九年级 · 画法几何学
如图, 在边长为 4 的正方形 $A B C D$ 中, 点 $E$ 是 $C D$ 边上的一点, 点 $F$ 是点 $D$ 关于直线 $A E$ 对称的点, 连接 $A F 、 B F$, 若 $\tan \angle A B F=2$, 则 $D E$ 的长是 $(\quad)$
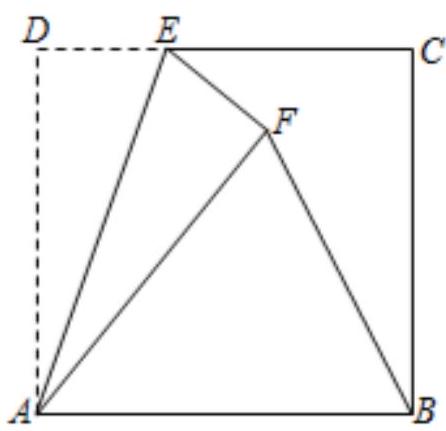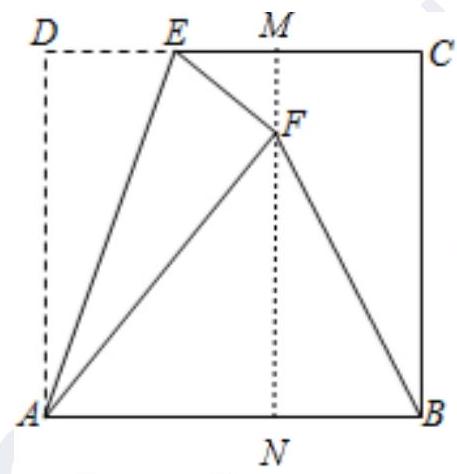
A. 1

B. $\frac{6}{5}$

C. $\frac{4}{3}$

D. $\frac{5}{3}$
答案: C
解析: 解: 过点 $F$ 作 $F N \perp A B$ 于点 $N$, 并延长 $N F$ 交 $C D$ 于点 $M$,

$\because A B / / C D$,

$\therefore M N \perp C D$,

$\therefore \angle F M E=90^{\circ}$,

$\because \tan \angle A B F=2$,

$\therefore \frac{F N}{B N}=2$,

设 $B N=x$, 则 $F N=2 x$,

$\therefore A N=4-x$,
$\because$ 点 $F$ 是点 $D$ 关于直线 $A E$ 对称的点,

$\therefore D E=E F, D A=A F=4$,

$\because A E=A E$,

$\therefore \triangle A D E \cong \triangle A F E(S S S)$,

$\therefore \angle D=\angle A F E=90^{\circ}$,

$\because A N^{2}+N F^{2}=A F^{2}$,

$\therefore(4-x)^{2}+(2 x)^{2}=4^{2}$,

$\therefore x_{1}=0$ (舍),$x_{2}=\frac{8}{5}$,

$\therefore A N=4-x=4-\frac{8}{5}=\frac{12}{5}, M F=4-2 x=4-\frac{16}{5}=\frac{4}{5}$,

$\because \angle E F M+\angle A F N=\angle A F N+\angle F A N=90^{\circ}$,

$\therefore \angle E F M=\angle F A N$

$\therefore \cos \angle E F M=\cos \angle F A N$,

$\therefore \frac{F M}{E F}=\frac{A N}{A F}$, 即 $\frac{\frac{4}{5}}{E F}=\frac{\frac{12}{5}}{4}$,

$\therefore E F=\frac{4}{3}$,

$\therefore D E=E F=\frac{4}{3}$.

故选： $C$.

过点 $F$ 作 $F N \perp A B$ 于点 $N$, 并延长 $N F$ 交 $C D$ 于点 $M$, 设 $B N=x$, 则 $F N=2 x$, 则 $A N=4-x$, 由对称的性质得出 $D E=E F, D A=A F=4$, 证明 $\triangle A D E \cong \triangle A F E(S S S)$, 得 $\angle D=\angle A F E=90^{\circ}$, 由勾股定理求出 $x$, 由锐角三角函数的定义可得出答案.

本题考查了正方形的性质, 勾股定理, 锐角三角函数以及对称的性质, 熟练掌握对称的性质是解题的关键.